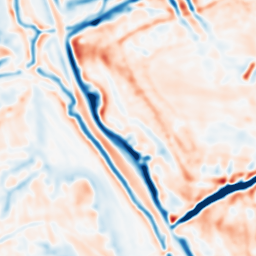
Category: multiscale
Decomposition family: dog_multiscale
Decomposition parameters: sigma_ratio: 1.4
n_scales: 3
base_sigma: 2
Upsampling method: quadratic
Upsampling parameters: scale: 2
Upsampling scale: 2